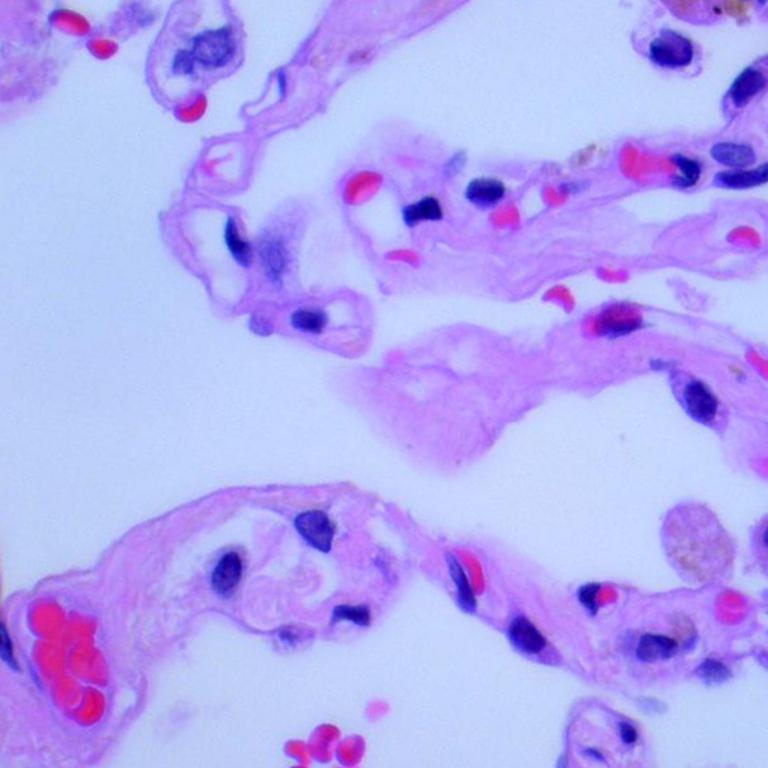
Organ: lung
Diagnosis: benign